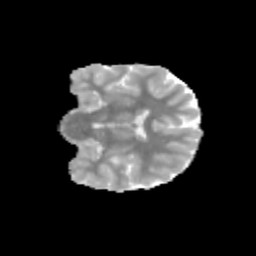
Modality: MD
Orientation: coronal
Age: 11
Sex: male
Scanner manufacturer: siemens
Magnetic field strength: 3 T
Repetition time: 3.8 s
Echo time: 0.07 s